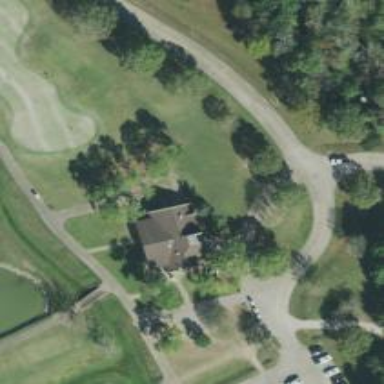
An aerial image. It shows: Pathway for golfing.